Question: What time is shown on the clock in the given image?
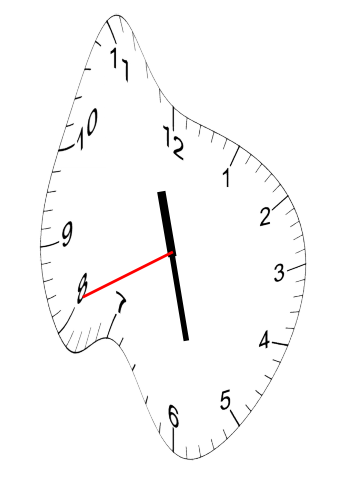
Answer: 11:27:41